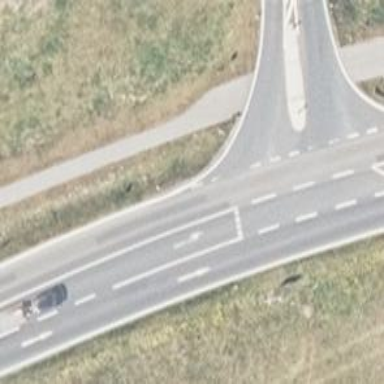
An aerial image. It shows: Primary road with asphalt surface.